Question: Please see the attached image. My editor somehow got this navigation bar at the top which is very annoying and has slowed down loading of each file. Can someone tell me how to remove this?
Thanks in advance!
--Sudoer

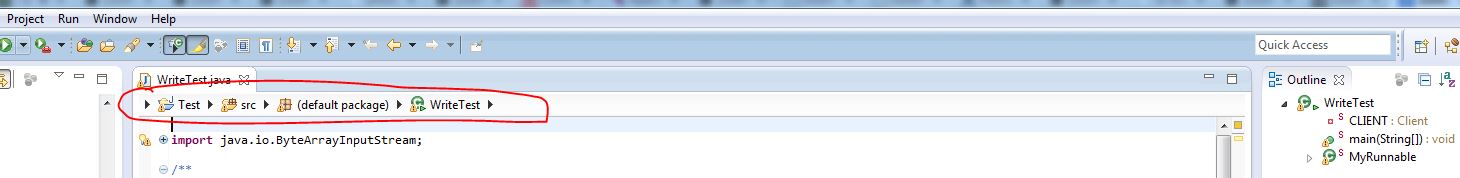
Answer: It's called Breadcrumb.
You just have to click on it's icon which is here :